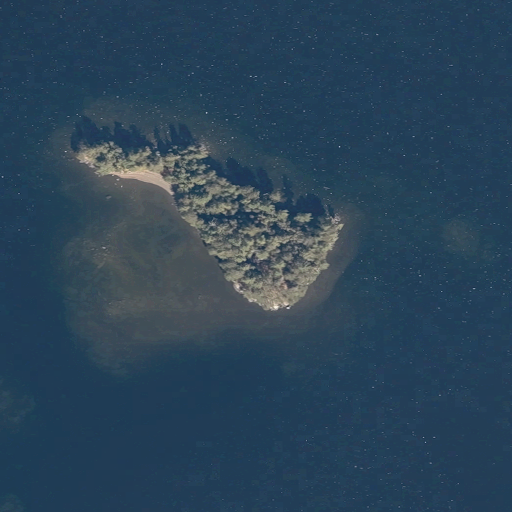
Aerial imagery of island in Maine named Black Sand Island containing open water, herbaceous wetlands, grassland, and evergreen forest